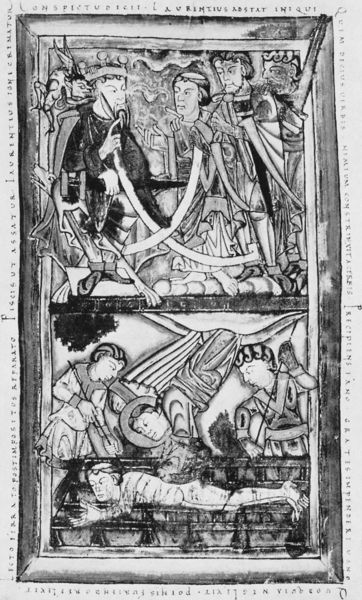
Titel: Caligula A. XIV
Institution: London, British Library
Schlagwörter: feuer, mann, nackt, menschen, sitzen, hut, männer, schwarz, skizze, weiss, zeichnung, bart, bärte, tod, horn, krone, engel, schrift, liegen, könig, lanze, soldaten, thron, nadel, schwarzweiß, text, soldat, altar, heiligenschein, qual, teufel, mittelalter, lanzen, heilige, register, fratzen, ebenen, martyrer, folter, löwenfüße, grill, laurentius, laurenz, mannäliegen